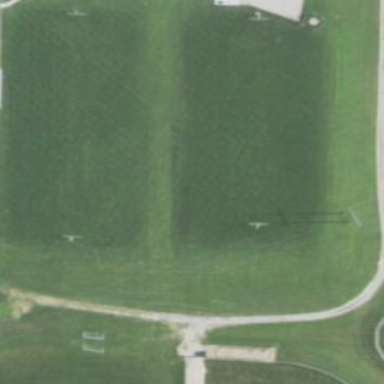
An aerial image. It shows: American football pitch for leisure and sport activities.